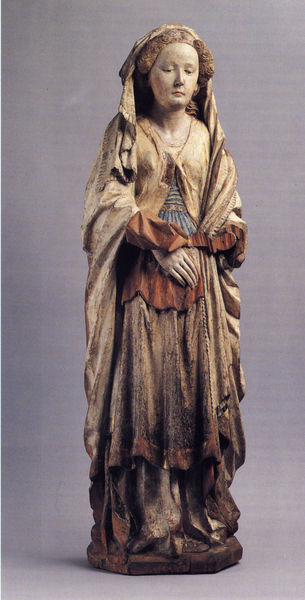
Titel: Weibliche Heilige (Maria Magdalena ?)
Künstler: Hans Multscher
Standort: Frankfurt (am Main)
Institution: Liebieghaus-Museum alter Plastik
Schlagwörter: blau, fuß, hand, kopf, umhang, weiß, gelb, grün, braun, finger, frau, grau, holz, kleid, licht, mund, nase, stirn, blick, dame, gürtel, rot, schleier, tuch, beige, haube, rock, alt, blond, hemd, augen, falten, gesicht, kleidung, lang, mensch, sockel, stehen, stein, trauer, hals, hände, porträt, kirche, figur, gewand, gold, haare, mantel, standfigur, saum, gotik, locken, scheitel, traurig, skulptur, statue, taille, farben, eben, farbe, klein, gefaltet, weib, weiblich, kopftuch, überwurf, gesenkter blick, bauch, faltenwurf, plastik, scham, weste, drapierung, bemalt, foto, fotografie, flechten, lumpen, religion, jungfrau, haarkranz, beten, schnitzerei, gotisch, untersicht, christlich, mittelalter, andacht, heilige, gefasst, maria, madonna, magdalena, mutter gottes, holzfigur, demut, kapuze, altarfigur, bildhauerarbeit, fotpgrafie, hans multscher, holzskulptur, kirchenkunst, liebieghaus, multscher, schutzheilige, stifterin, stifter, polychrom, fürbitte, büßerin, devotion, buße, stifterfigur, roecke, madonna schutzmantel, holz plastik, senekt, standskulptur